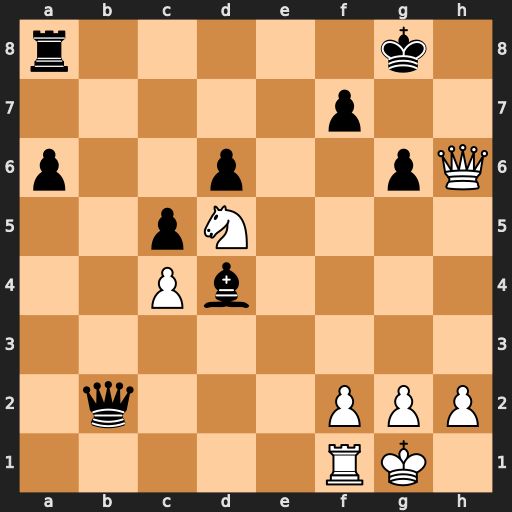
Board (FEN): r5k1/5p2/p2p2pQ/2pN4/2Pb4/8/1q3PPP/5RK1
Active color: w
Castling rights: -
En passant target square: -
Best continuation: Ne7#